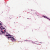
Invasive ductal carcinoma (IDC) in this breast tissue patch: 0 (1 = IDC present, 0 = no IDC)